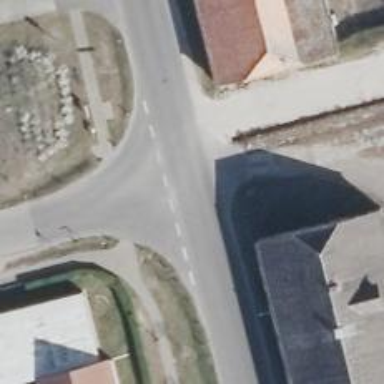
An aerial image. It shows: Secondary road with asphalt surface and sidewalk on the left.